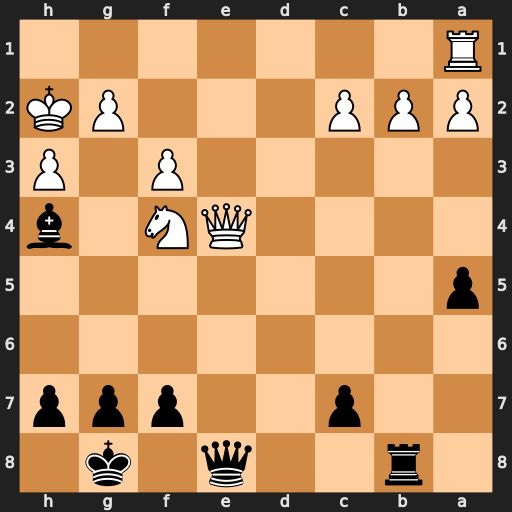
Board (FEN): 1r2q1k1/2p2ppp/8/p7/4QN1b/5P1P/PPP3PK/R7
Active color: b
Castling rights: -
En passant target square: -
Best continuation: Qxe4 fxe4 Rxb2